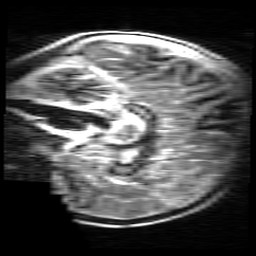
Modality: MP2RAGE
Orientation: sagittal
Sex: female
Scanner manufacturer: siemens
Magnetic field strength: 3 T
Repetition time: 5 s
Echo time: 0.00355 s